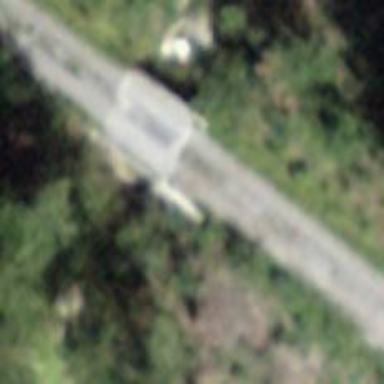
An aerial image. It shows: Track road with bridge.